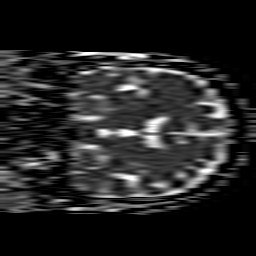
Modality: ADC
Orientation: coronal
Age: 81
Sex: male
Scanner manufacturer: philips
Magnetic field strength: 1.5 T
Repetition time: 3.681 s
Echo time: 0.09411 s